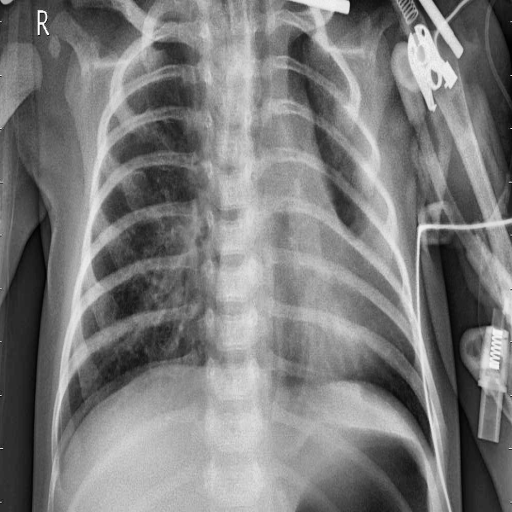
Finding: PNEUMONIA